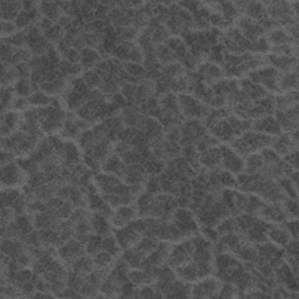
Label: frost